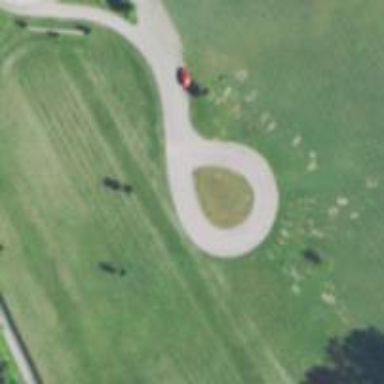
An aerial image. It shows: Cemetery.